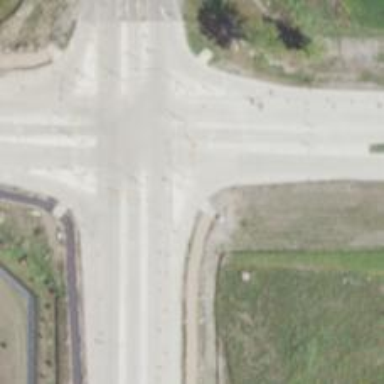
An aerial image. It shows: Marked crossing on path.